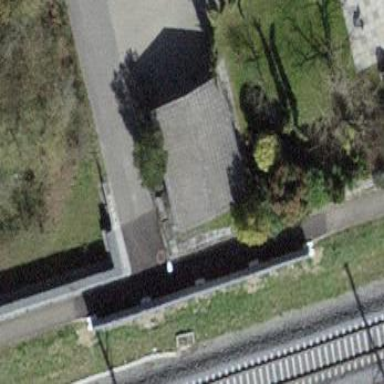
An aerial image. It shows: Garage with tiled roof.